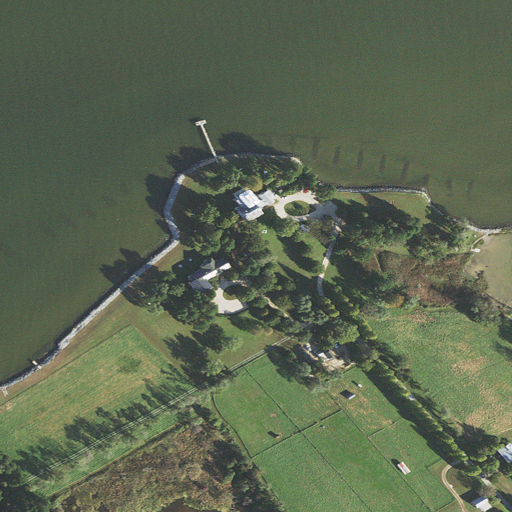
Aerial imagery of cape in Maryland named Wades Point containing open water, herbaceous wetlands, open development, cultivated crops, woody wetlands, low intensity development, and medium intensity development